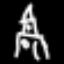
Label: The Eiffel Tower